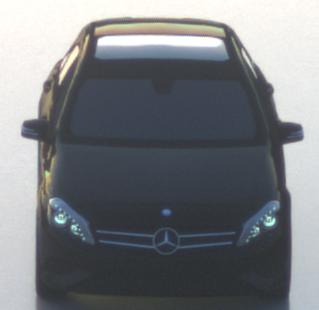
Make: Mercedes-Benz
Model: A 180
Detailed model: A-Class (176)
Model produced from: 2012/09
Model produced until: 2015/07
Doors: 5
Color: black
Road condition: wet road
Daytime: dawn
Contrast: medium contrast